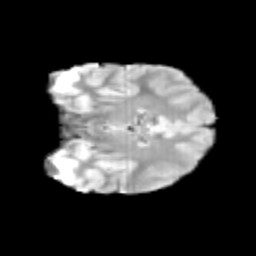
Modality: T2w
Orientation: coronal
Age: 11
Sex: female
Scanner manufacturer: siemens
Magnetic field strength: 3 T
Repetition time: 3.8 s
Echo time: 0.07 s